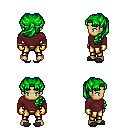
a pixel art fantasy rpg character, male body template, human, tanned skin, maroon long-sleeve shirt, gold greaves, green princess hairstyle, gold gloves, gray slippers, four views (front, back, left, right), 2x2 character sprite sheet, small pixel art, hard edges, no anti-aliasing